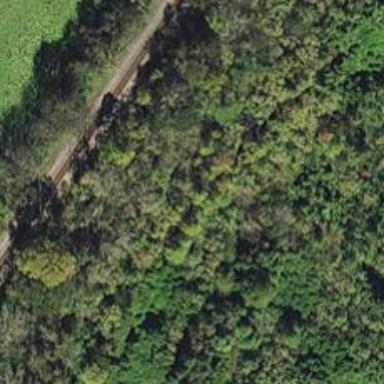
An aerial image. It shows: Railway track.